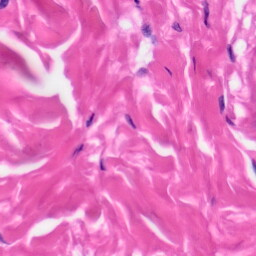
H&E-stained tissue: Skin